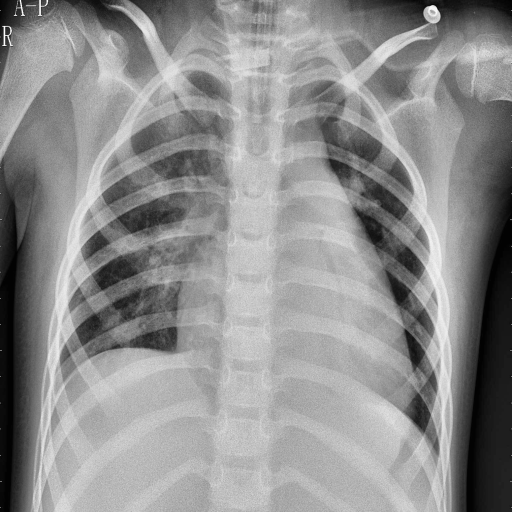
Finding: PNEUMONIA